Interaction volume radius: 5 \u00c5
Interaction volume height: 10 \u00c5
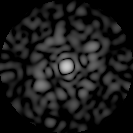
Disorder parameter: 0.804